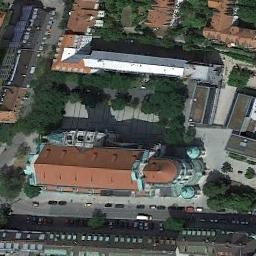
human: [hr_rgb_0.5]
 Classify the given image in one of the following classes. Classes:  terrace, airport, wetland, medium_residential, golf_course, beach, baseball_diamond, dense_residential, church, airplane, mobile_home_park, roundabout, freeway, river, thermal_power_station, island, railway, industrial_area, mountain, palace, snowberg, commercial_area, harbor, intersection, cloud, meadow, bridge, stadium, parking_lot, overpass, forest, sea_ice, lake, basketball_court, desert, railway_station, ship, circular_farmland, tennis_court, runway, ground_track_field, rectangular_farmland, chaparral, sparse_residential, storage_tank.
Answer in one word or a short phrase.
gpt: church